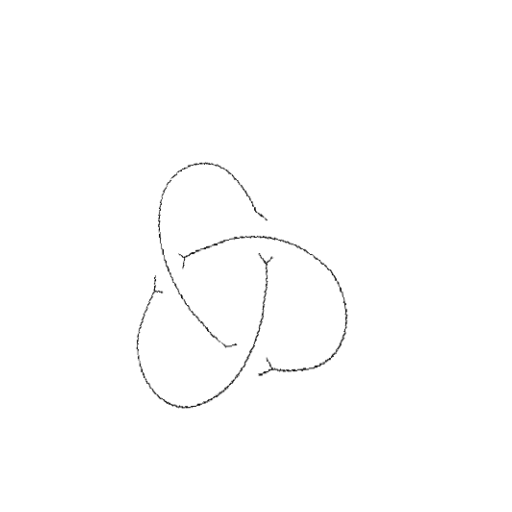
Crossing number: 3